Question: This is my code
'''
public void loadNumberOfAgents()
{
string vmpstring = ConfigurationManager.ConnectionStrings["vmpMMProDat"].ConnectionString;
SqlConnection vmpsqlcon = new SqlConnection(vmpstring);
SqlCommand vmpCmd = new SqlCommand("SupGetAgentsWithInteractions", vmpsqlcon);
SqlDataAdapter DAvmp = new SqlDataAdapter(vmpCmd);
DataSet DSvmp = new DataSet();
DSvmp.Clear();
DAvmp.Fill(DSvmp);
DataTable table;
table = DSvmp.Tables[0];
int numberOfAgents;
Int32.TryParse(table.Compute("Count(*)", "").ToString(), out numberOfAgents);
}
'''
I got this exception
> Syntax error in aggregate argument: Expecting a single column argument with possible 'Child' qualifier.
on the last line of my code.
When I execute the stored procedure in SQL Server 2005, I got this:

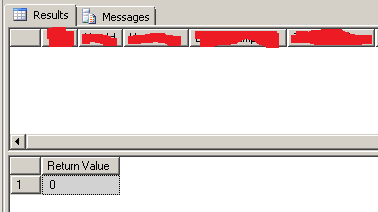
Answer: You can't use '*' in aggregate in 'Compute' expression. Use the column name from your 'DataTable'.